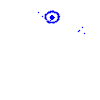
Particle: kaon